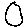
Label: circle